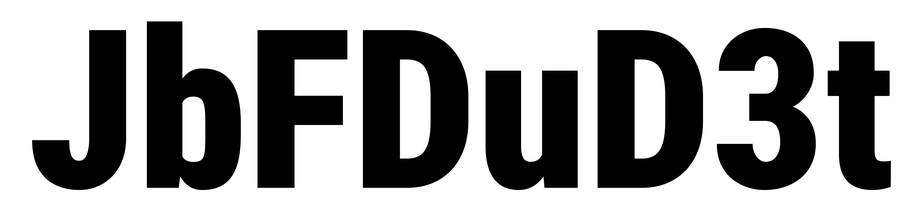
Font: Roboto_Condensed_Black